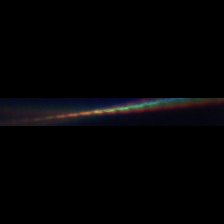
Taxon: Psuedo-nitzschia
Group: Diatoms